Interaction volume radius: 10 \u00c5
Interaction volume height: 10 \u00c5
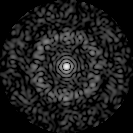
Disorder parameter: 0.8345